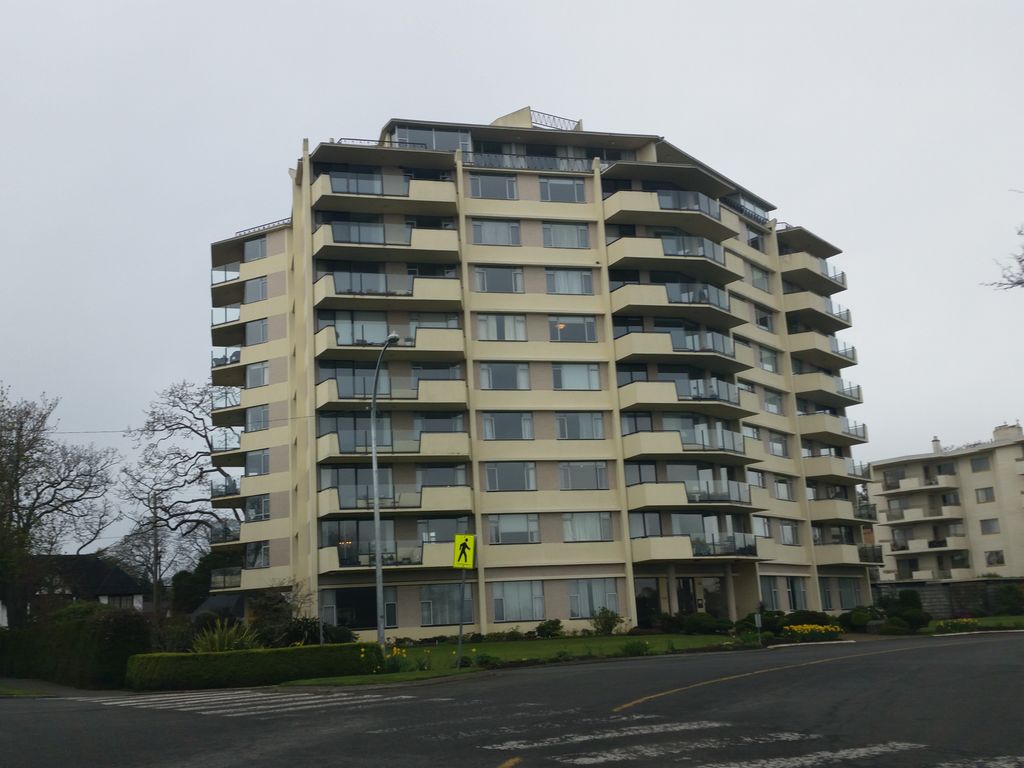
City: victoria